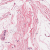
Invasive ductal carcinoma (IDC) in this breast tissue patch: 0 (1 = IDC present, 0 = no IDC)